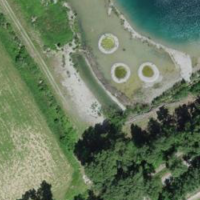
EUNIS habitat code: 56
Species observed at this site:
Neottia nidus-avis
Cynoglossum officinale